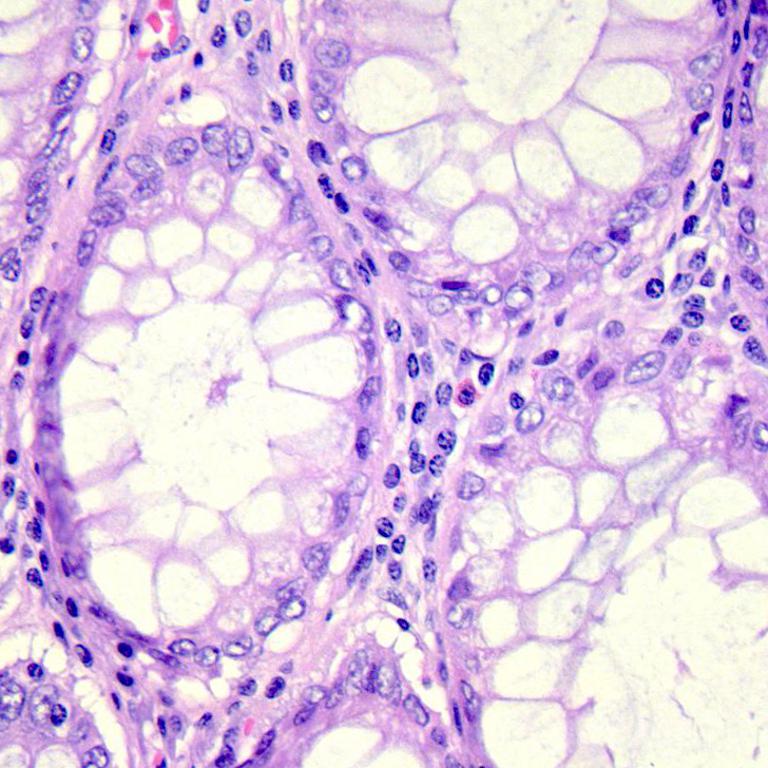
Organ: colon
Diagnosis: benign